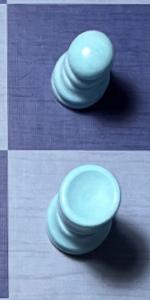
Label: Rook_White